Field crop: maize
Growth stage: 1
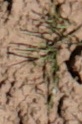
Species: lolium